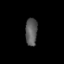
Tissue: lung
Cell type: Fibroblasts
Senescence score: 0.2254
Nuclear area (px): 323
Mean DAPI intensity: 90.319